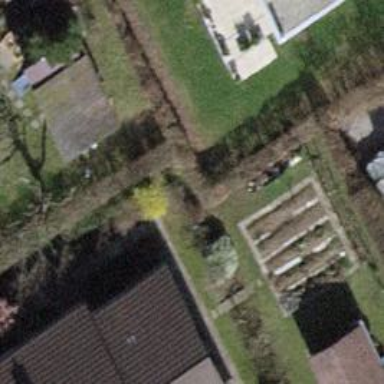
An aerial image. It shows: Hedge acting as barrier.